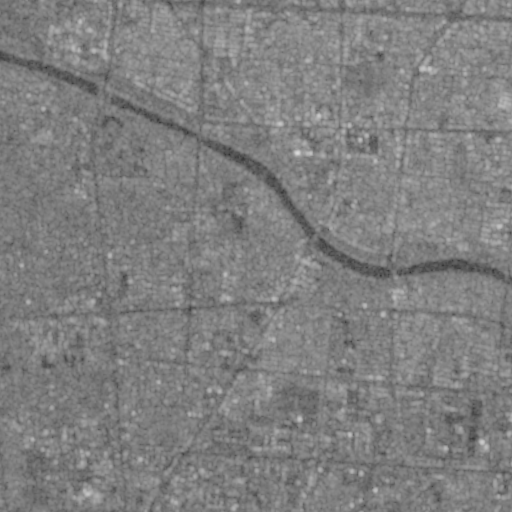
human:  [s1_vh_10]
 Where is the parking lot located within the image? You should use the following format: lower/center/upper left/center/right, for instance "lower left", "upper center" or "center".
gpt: The parking lot is located in the upper right of the image.
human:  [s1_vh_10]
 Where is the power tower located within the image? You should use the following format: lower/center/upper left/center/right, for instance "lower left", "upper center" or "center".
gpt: The power tower is located in the lower left of the image.
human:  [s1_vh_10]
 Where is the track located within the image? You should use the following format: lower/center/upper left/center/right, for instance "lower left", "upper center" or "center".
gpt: There is no track in the image.

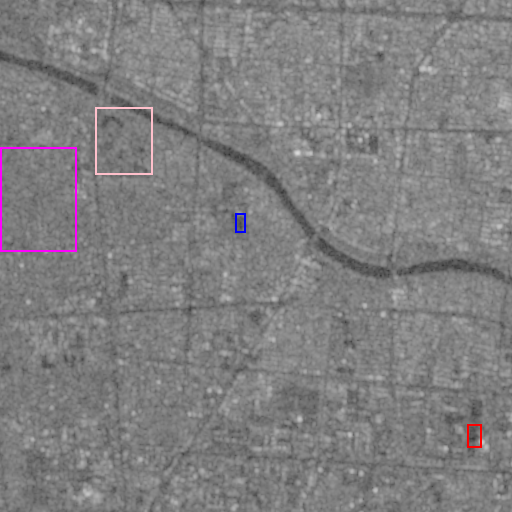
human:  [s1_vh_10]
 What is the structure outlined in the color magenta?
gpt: The structure outlined in magenta is a crop field.
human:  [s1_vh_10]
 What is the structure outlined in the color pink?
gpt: The structure outlined in pink is a park.
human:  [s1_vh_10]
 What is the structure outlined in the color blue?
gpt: The structure outlined in blue is a stadium.
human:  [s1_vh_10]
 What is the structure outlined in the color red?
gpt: The structure outlined in red is a track.
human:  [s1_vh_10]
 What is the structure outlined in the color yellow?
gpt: There is no yellow outline.